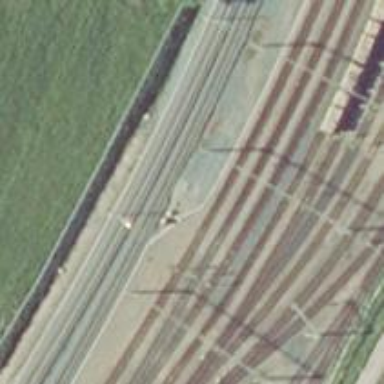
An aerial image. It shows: Railway track with electrified contact lines. This is siding track.